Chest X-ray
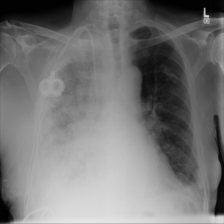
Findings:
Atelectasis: negative
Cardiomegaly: negative
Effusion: negative
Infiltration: positive
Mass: negative
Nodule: negative
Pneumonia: negative
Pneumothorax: negative
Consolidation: negative
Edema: negative
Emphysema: negative
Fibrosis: negative
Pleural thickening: positive
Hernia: negative